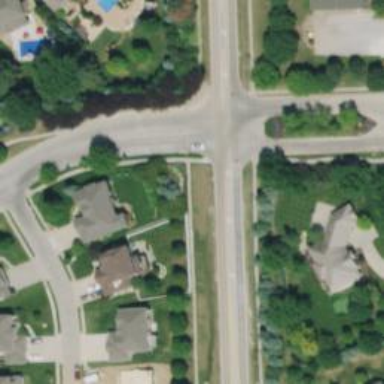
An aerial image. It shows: Uncontrolled road crossing.